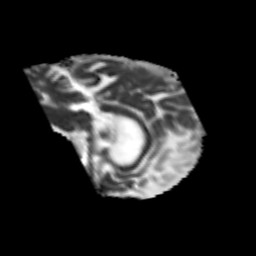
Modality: MD
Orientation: sagittal
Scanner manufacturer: siemens
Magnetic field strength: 3 T
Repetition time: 6.8 s
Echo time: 0.093 s